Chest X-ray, PA view. Patient: 46 years old, sex F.
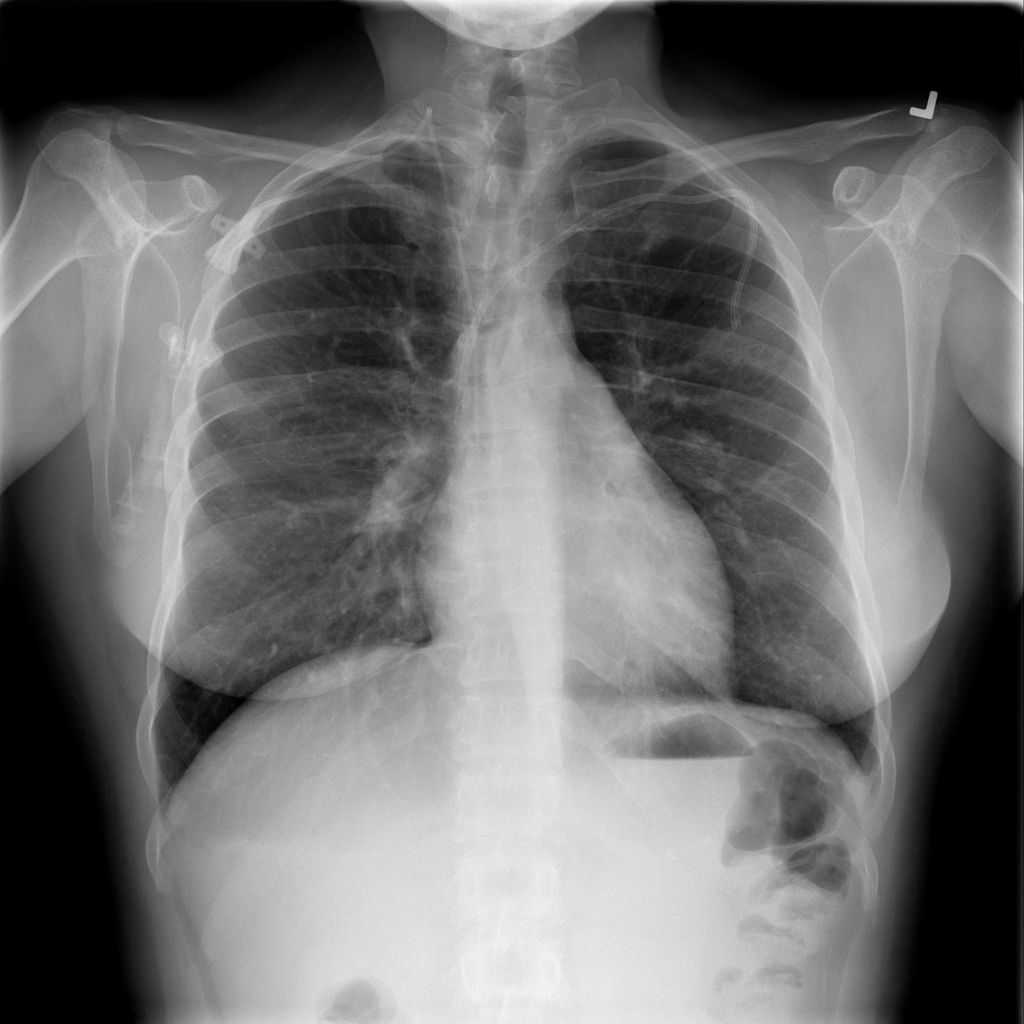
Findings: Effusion